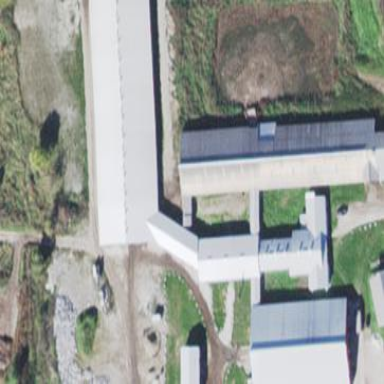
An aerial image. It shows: Farm building.